Question: I am using following css in my form section.

'''
.username input{
background-color: #FFFFFF;
border: 2px solid #DDDDDD;
border-radius: 5px 5px 5px 5px;
color: #9E9E9E;
height: 30px;
width: 330px;
padding:0px 10px 0px 0px;
padding-left:10px;
margin:15px 0px 0px 0px;
line-height:30px;
}
'''
It works fine in all browsers. But in the Chrome, cursor displays in the same height of input tag. I found the solution, if I remove the 'line-height' it displays as I want it to. But in IE, the values are in top of the field. I need the solution for this issue.
Please see the <URL>. [It is not good in chrome]
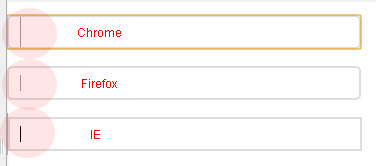
Answer: Remove 'line-height' attribute from your css class, I think it will help you
updated fiddle: <URL>
'''
<div class="username">
<input name="txtFullName" id="txtFullName" type="text" class="user" value="Username" onBlur="if(this.value=='') this.value='Username'" onFocus="if(this.value =='Username' ) this.value=''" />
</div>
.username input{
background-color: #FFFFFF;
border: 2px solid #DDDDDD;
border-radius:5px;
color: #9E9E9E;
height: 30px;
height: 22px/;
width: 330px;
padding:0px 10px 0px 10px;
padding:8px 10px 0px 10px/;
margin:15px 0px 0px 0px;
vertical-align:middle;
}
:root .username input{
height: 30px\9;
padding:0px 10px 0px 10px\9;
}
'''